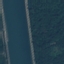
Land use / land cover class: River